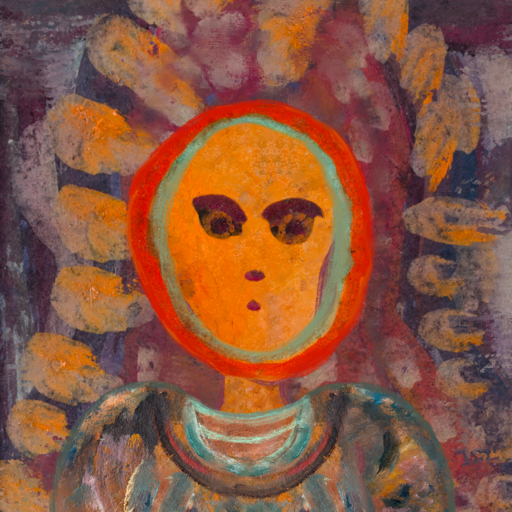
Background: Doll, Head And Neck Front: Hypocrite, Face Front: Doll, Bust: Boggyland, Hair Front: Sisters, Head Accessory: Blank, Second Necklace: Blank, Necklace: Blank, Baby: Blank